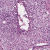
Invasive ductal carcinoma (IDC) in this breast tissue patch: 1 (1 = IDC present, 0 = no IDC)